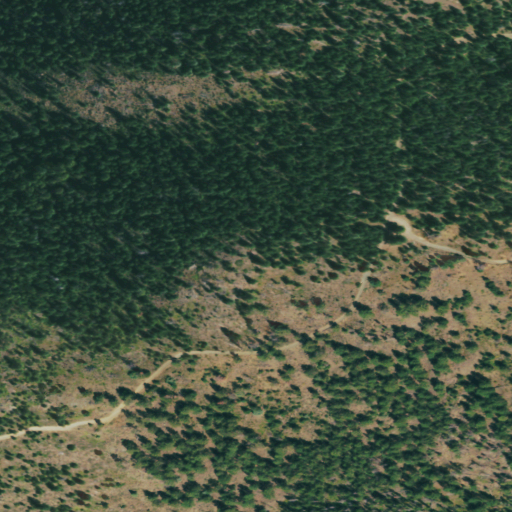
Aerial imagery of mountain in Colorado named Moody Hill containing only grassland